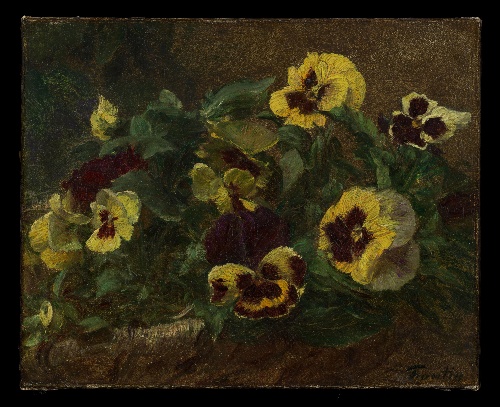
Title: Pansies
Artist: Henri Fantin-Latour
Artist bio: French, Grenoble 1836–1904 Buré
Date: 1903
Object type: Painting
Classification: Paintings
Medium: Oil on canvas
Dimensions: 9 x 11 1/8 in. (22.9 x 28.3 cm)
Department: European Paintings
Credit line: Gift of Paul O. Fabri, 1996
Accession year: 1996
Repository: Metropolitan Museum of Art, New York, NY
Tags: Flowers|Still Life